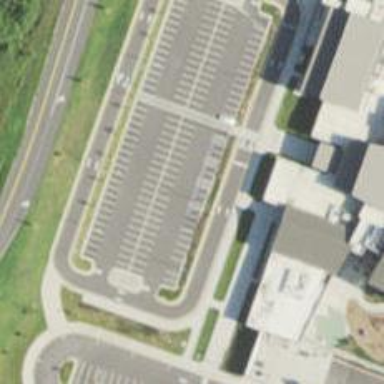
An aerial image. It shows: Parking space is available.